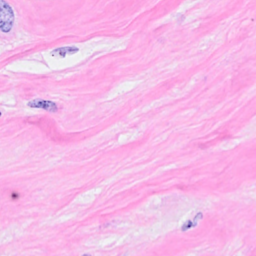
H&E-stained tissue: Breast